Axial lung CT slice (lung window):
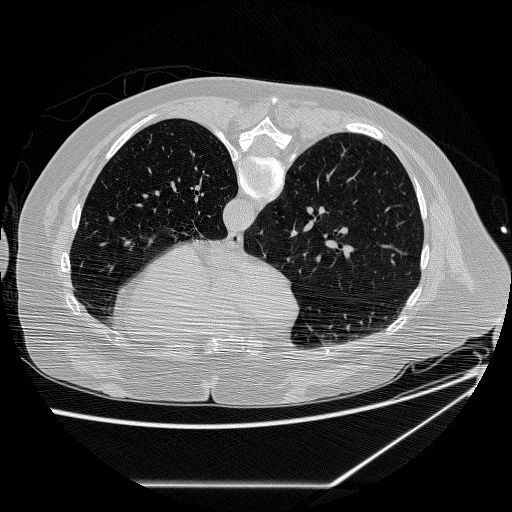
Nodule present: no